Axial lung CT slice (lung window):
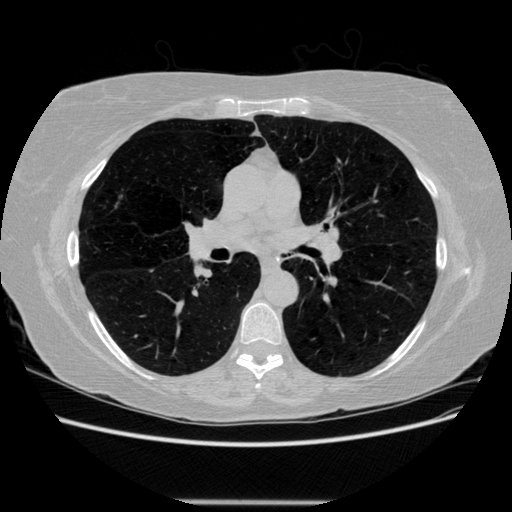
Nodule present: no